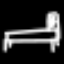
Label: bed